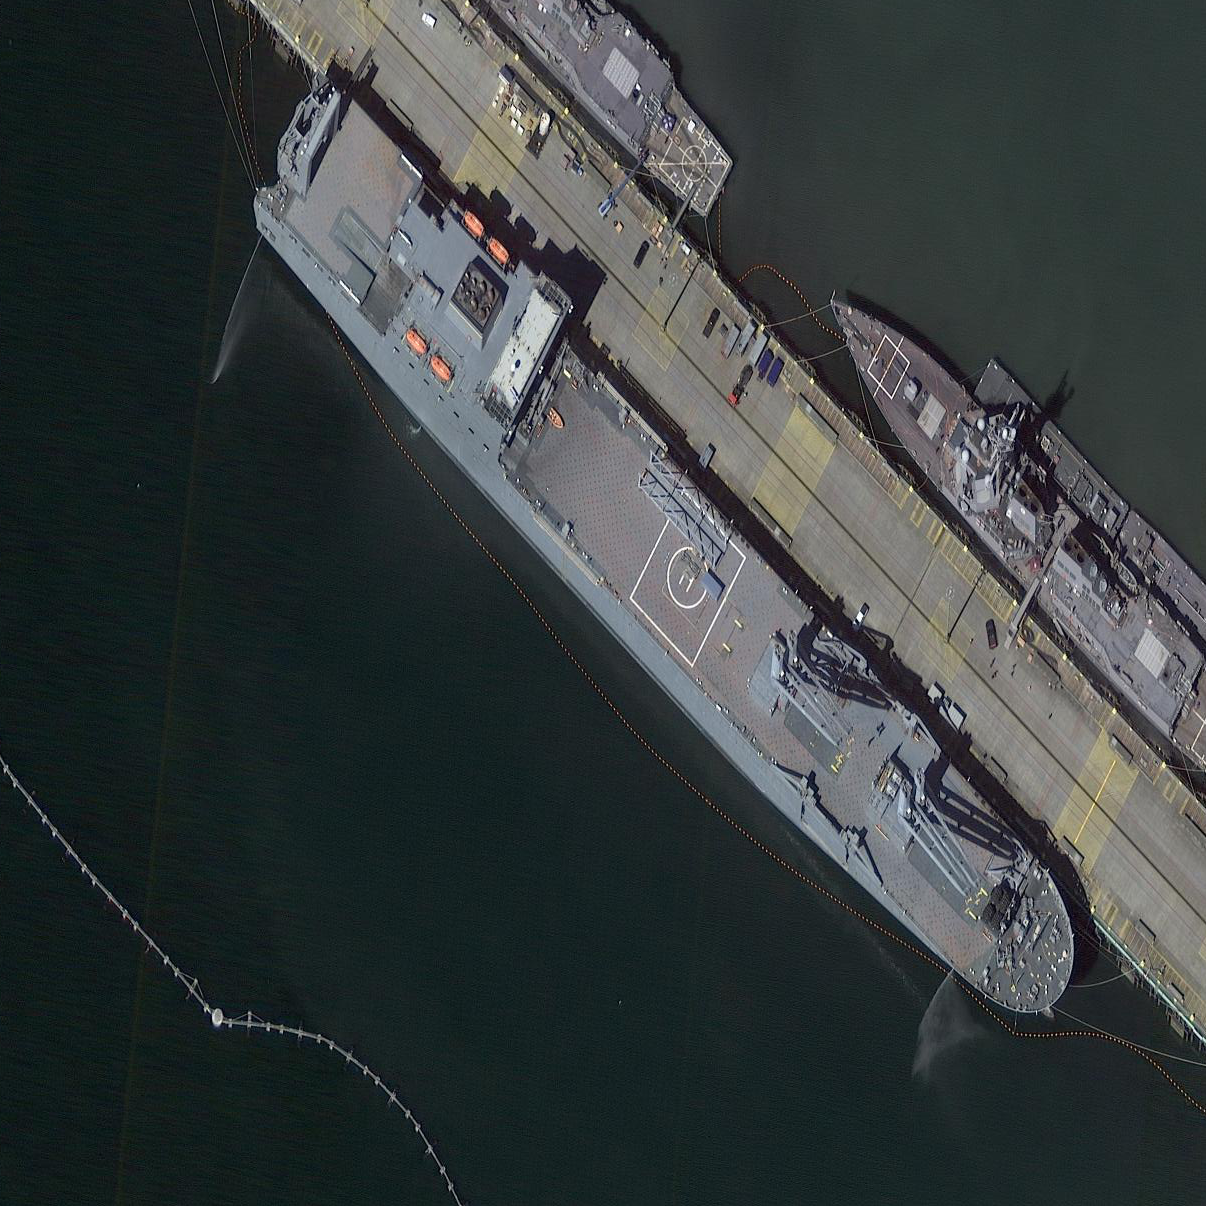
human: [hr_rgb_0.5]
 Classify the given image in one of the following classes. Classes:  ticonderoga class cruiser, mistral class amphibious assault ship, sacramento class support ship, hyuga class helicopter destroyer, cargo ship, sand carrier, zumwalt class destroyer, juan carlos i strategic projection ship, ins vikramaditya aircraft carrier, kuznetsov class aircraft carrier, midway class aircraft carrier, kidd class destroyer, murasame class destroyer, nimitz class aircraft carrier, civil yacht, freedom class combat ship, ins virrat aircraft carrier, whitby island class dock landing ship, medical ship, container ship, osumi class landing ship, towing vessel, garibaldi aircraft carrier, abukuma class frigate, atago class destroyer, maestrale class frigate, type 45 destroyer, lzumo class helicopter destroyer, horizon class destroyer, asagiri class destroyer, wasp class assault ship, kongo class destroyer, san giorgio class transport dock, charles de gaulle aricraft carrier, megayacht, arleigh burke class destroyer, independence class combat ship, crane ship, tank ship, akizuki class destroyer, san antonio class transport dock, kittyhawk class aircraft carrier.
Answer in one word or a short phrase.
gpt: Crane ship